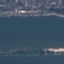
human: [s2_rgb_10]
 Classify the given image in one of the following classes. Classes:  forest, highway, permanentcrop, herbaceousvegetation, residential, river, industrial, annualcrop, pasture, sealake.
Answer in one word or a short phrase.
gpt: River